Question: please see: <URL>
I have multiple columns in divs but I would like them next to each other. Any help would be appreciated.

- - - - - -
'''
<div class="ui-menu">
<ul>
<li>2</li>
<li><a href="">1</a></li>
<li><a href="">2</a></li>
<li><a href="">3</a></li>
<li><a href="">4</a></li>
<li><a href="">5</a></li>
</ul>
</div>
<div class="ui-menu">
<ul>
<li>3</li>
<li><a href="">1</a></li>
<li><a href="">2</a></li>
<li><a href="">3</a></li>
<li><a href="">4</a></li>
<li><a href="">5</a></li>
</ul>
</div>
<div class="ui-menu">
<ul>
<li>4</li>
<li><a href="">1</a></li>
<li><a href="">2</a></li>
<li><a href="">3</a></li>
<li><a href="">4</a></li>
<li><a href="">5</a></li>
</ul>
</div>
</div>
'''
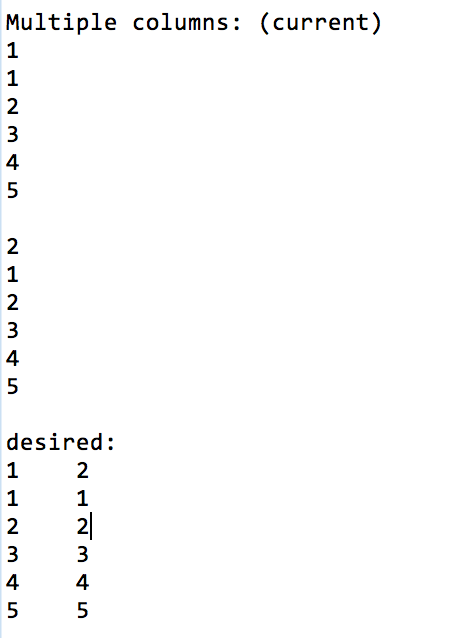
Answer: Float the divs left? (<URL>
'''
div.ui-menu { float: left; }
'''